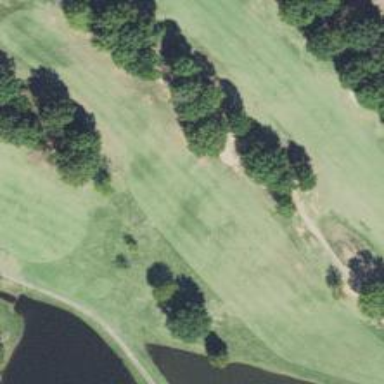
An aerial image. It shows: Grassy area designated as golf fairway.